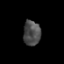
Tissue: prostate
Cell type: T cells
Senescence score: 0.2533
Nuclear area (px): 418
Mean DAPI intensity: 76.349